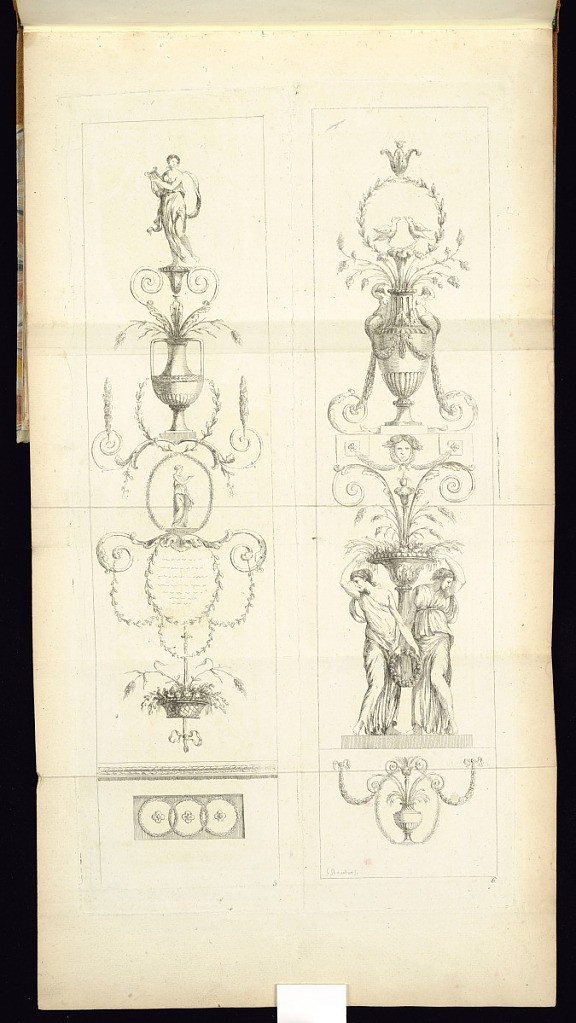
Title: Two Arabesque Panel Designs
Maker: Juste-François Boucher, French, 1736 – 1782
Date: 1768–75
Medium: Etching on paper
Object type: Print
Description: Two vertical arabesque panel designs printed on two separate plates featuring vases, foliate branches, scrolling leaves (rinceaux), fleurons, birds, garlands and festoons of leaves, baskets of flowers, female figures, and a mascaron (mask). The plates are numbered and the right plate is signed.